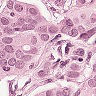
Metastatic tissue present: yes